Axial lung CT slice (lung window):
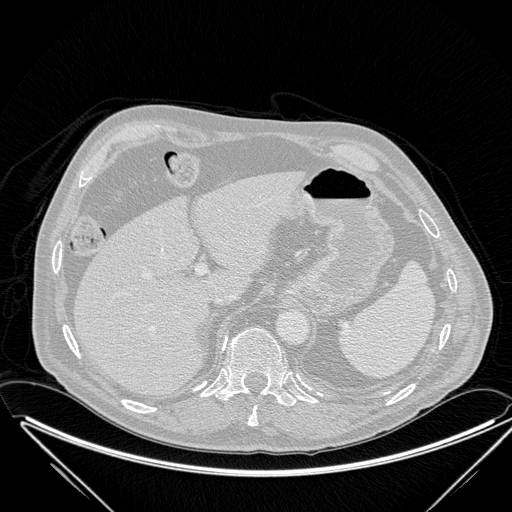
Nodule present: no